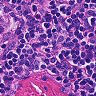
Metastatic tissue present: no